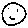
Label: smiley face